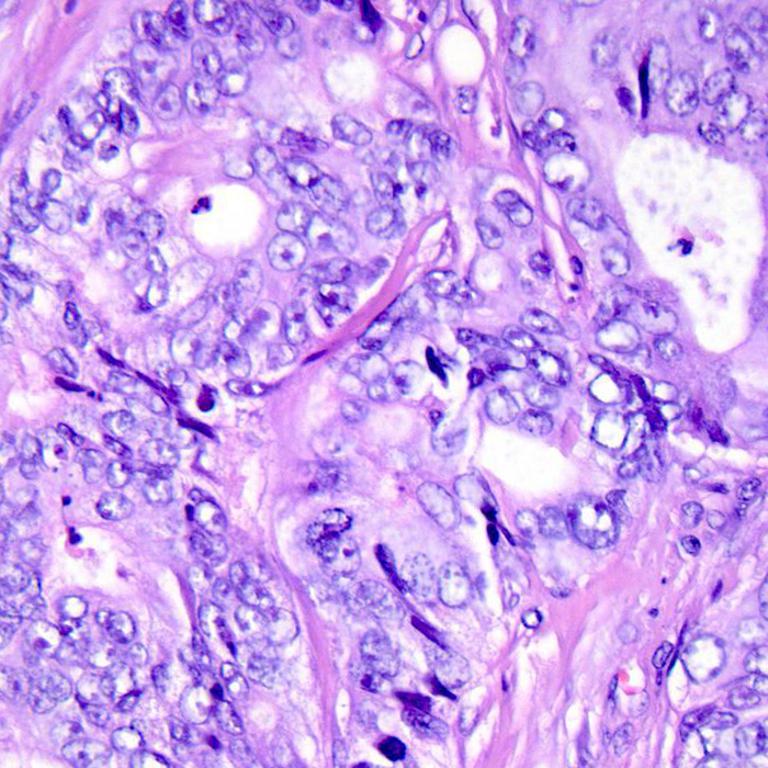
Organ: colon
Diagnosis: adenocarcinomas